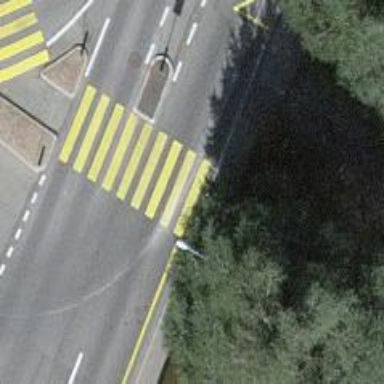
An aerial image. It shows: Zebra crossing with island in the middle. The markings on the crossing indicate it as zebra crossing.